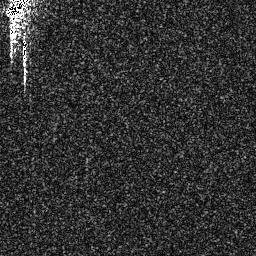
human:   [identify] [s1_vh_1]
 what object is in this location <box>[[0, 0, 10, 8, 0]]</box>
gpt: <ref>1 medium ship at the top left</ref>